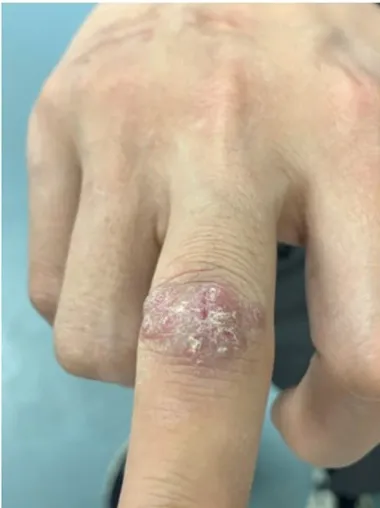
Photos of the patient's right hand. (A) Pre-treatment, the patient's right middle finger joint showed an irregular plaque with scales.
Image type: medical_photograph (skin_photograph)